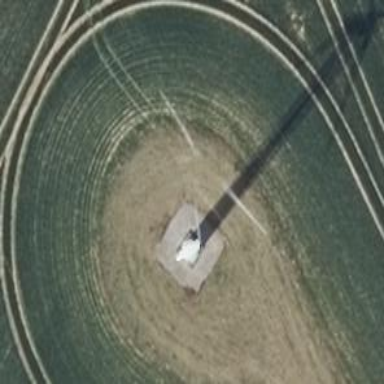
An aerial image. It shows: Wind turbine generating electricity using wind as the power source. The turbine type is horizontal axis.